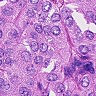
Metastatic tissue present: yes